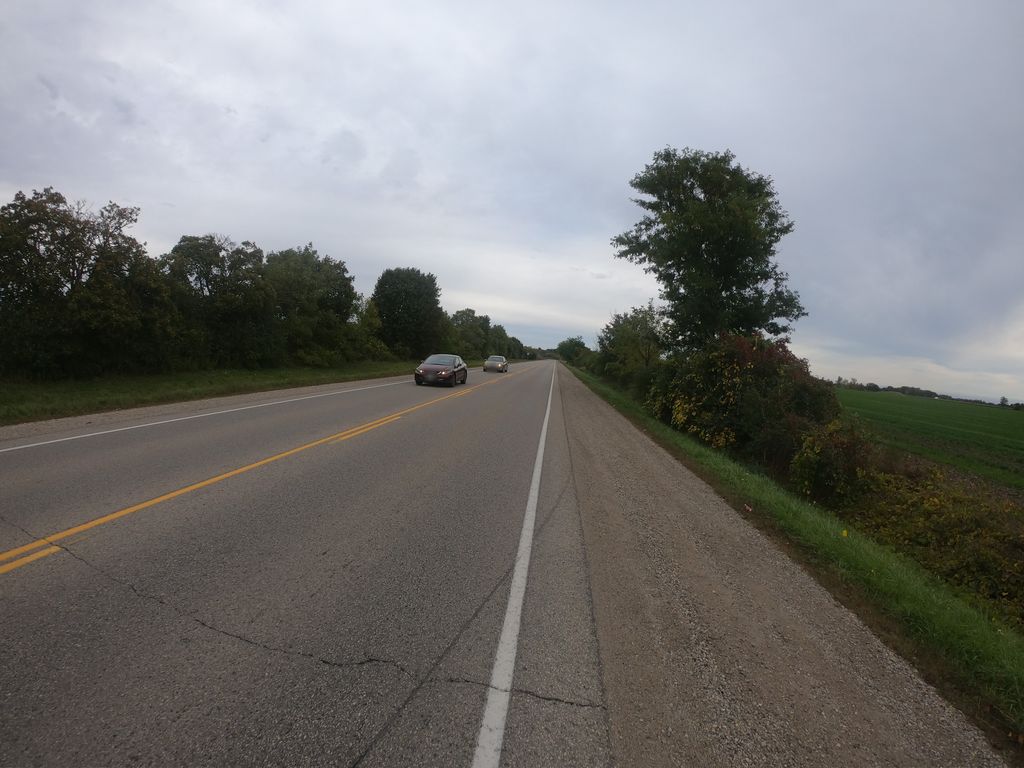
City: kitchener-waterloo